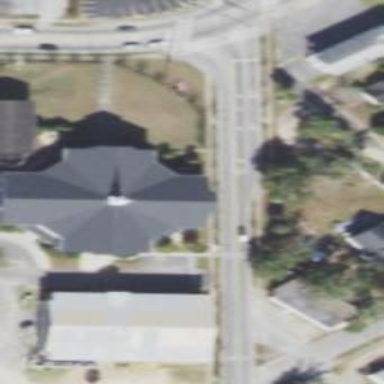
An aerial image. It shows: Beautiful church building.